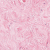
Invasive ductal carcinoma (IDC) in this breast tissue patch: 0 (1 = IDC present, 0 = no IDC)